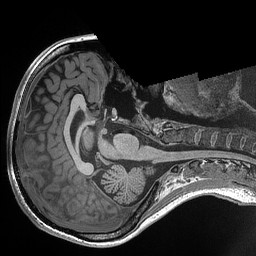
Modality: T1w
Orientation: axial
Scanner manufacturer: siemens
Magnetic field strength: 3 T
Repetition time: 2.3 s
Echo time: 0.00298 s